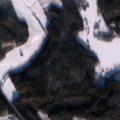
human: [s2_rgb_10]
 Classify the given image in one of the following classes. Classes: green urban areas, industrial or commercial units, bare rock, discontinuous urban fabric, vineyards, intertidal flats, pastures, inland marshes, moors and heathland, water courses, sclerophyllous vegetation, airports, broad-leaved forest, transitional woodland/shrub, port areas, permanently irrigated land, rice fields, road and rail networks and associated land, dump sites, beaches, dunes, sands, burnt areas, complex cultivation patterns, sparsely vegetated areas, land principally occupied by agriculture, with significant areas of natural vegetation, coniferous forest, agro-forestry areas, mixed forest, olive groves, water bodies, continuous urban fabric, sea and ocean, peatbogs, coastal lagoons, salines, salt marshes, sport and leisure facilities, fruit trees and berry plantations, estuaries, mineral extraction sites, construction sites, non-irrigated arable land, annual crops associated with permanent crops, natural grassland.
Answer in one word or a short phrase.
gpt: non-irrigated arable land, coniferous forest, mixed forest, water bodies